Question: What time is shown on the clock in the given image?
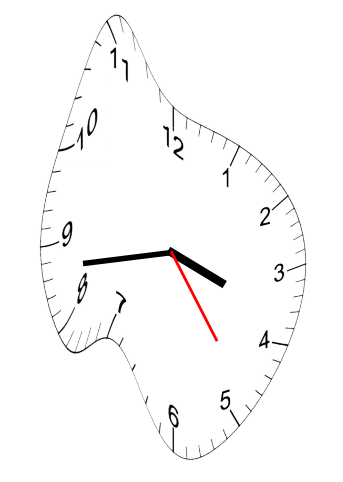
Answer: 03:43:24